Question: I have the following data frame
'''
structure(list(G1 = c(68, 68.6, 66.6, 73.1, 51.6, 50.1, 64.1,
73, 63.7, 43.2, 62.3, 59.2, 67.5, 68.2, 54.6, 67.9, 56.5, 54.2,
67.3, 68, 68.4, 67.9, 73.3, 51.7, 50.3, 63.9, 73.9, 64, 42.9,
62.5, 59.3, 66.7, 68.4, 54, 68.2, 56.8, 54.5, 67, 53.2, 41.4,
53, 52.3, 41, 37.4, 56.9, 65.3, 36.2, 35.3, 36.1, 32.5, 56.5,
47.7, 39.4, 59.6, 38.1, 24.2, 30.2, 68.5, 68.9, 70.7, 74.9, 53.4,
51.6, 65.9, 75.7, 64.7, 42.8, 61.4, 60.8, 69.5, 68.7, 55.9, 70.7,
59.5, 51.1, 69.5), G2 = c(79.8, 72.2, 73.5, 74.4, 50.4, 54.8,
63.1, 70.4, 63.6, 45.1, 65.3, 49.4, 65.3, 76.2, 51, 63.9, 58.7,
57.8, 67, 79.6, 72.1, 73.9, 74.7, 50.5, 55.1, 62.8, 70.5, 63.3,
44.6, 65.5, 48.9, 64.9, 76.3, 50.6, 64.8, 58.6, 58.3, 67.4, 51.2,
37.7, 49.1, 53.7, 44.6, 37.3, 54.9, 64.1, 33.8, 31.9, 34.2, 30.3,
56.2, 44.6, 38.2, 63.2, 35.8, 26.5, 27.6, 80.6, 71.6, 75.4, 77.1,
52.4, 56.3, 66, 72.3, 64.5, 38.2, 64.3, 49.2, 66.9, 77.1, 52.4,
67.5, 59.6, 55.6, 69.9), S1 = c(75.1, 65.9, 72.7, 68.8, 49, 57.5,
66.5, 74.1, 60.9, 51.8, 58, 64.3, 71.1, 71.4, 58.9, 62.2, 58,
57.7, 58.6, 75.2, 66, 73.2, 69.7, 48.9, 57.7, 66.5, 74.7, 60.8,
51.4, 58.9, 65.5, 70.5, 71.4, 58.9, 65.1, 60.8, 57.7, 58.4, 54.3,
40.2, 52.6, 60.5, 42.6, 34.1, 55, 64.7, 36.3, 32.5, 39, 38.8,
58.1, 48, 40.5, 61, 40, 26.4, 28.8, 76.4, 66.5, 73.9, 72, 50.7,
59.2, 69.9, 76.3, 62.4, 50, 58.5, 66.6, 73.7, 72.3, 62.6, 69.6,
62.7, 57.9, 61.1), S2 = c(76.6, 71.6, 71.2, 72.7, 51.6, 56.7,
65.9, 73.5, 63.6, 55.2, 62.6, 62.2, 69.1, 71.1, 56.8, 61, 61.7,
60, 55.7, 76.9, 71.6, 72.3, 73.2, 51.7, 56.8, 64.5, 74.9, 63.6,
51.3, 63, 62.8, 68.7, 71.3, 56.8, 64.2, 62.8, 60.4, 55.8, 53.6,
42.5, 50, 54.4, 42.2, 36.4, 57.7, 64.1, 35.1, 30.8, 39.1, 37.4,
58.7, 47.8, 42, 58.8, 39.4, 24.2, 28.2, 78.2, 73.3, 72.3, 75.6,
53.4, 57.8, 68.3, 76.6, 63.7, 51.7, 63.4, 63.3, 71.5, 72.3, 60.2,
67.1, 65.5, 58.2, 59.1), Method = structure(c(4L, 4L, 4L, 4L,
4L, 4L, 4L, 4L, 4L, 4L, 4L, 4L, 4L, 4L, 4L, 4L, 4L, 4L, 4L, 3L,
3L, 3L, 3L, 3L, 3L, 3L, 3L, 3L, 3L, 3L, 3L, 3L, 3L, 3L, 3L, 3L,
3L, 3L, 2L, 2L, 2L, 2L, 2L, 2L, 2L, 2L, 2L, 2L, 2L, 2L, 2L, 2L,
2L, 2L, 2L, 2L, 2L, 1L, 1L, 1L, 1L, 1L, 1L, 1L, 1L, 1L, 1L, 1L,
1L, 1L, 1L, 1L, 1L, 1L, 1L, 1L), .Label = c("Simple_2_ROI", "Single_ROI",
"WIG_drawn_bg", "WIG_Method"), class = "factor")), .Names = c("G1",
"G2", "S1", "S2", "Method"), class = "data.frame", row.names = c(NA,
-76L))
'''
What I would like to do is produce a correlation heatmap (lower triangle only) for this data set based on the variable Method.
I can get the required plot for all data using the following code
'''
library(reshape2)
library(ggplot2)
c = cor(df[sapply(df,is.numeric)])
cordf.m = melt(cor(df[sapply(df,is.numeric)]))
df.lower = subset(cordf.m[lower.tri(c),],Var1 != Var2)
df.ids <- subset(cordf.m, Var1 == Var2)
ggplot(data=df.lower, aes(x=Var1,y=Var2,fill=value)) + geom_tile() + theme_bw() + geom_text(aes(label = sprintf("%1.2f",value)), vjust = 1) + geom_text(data=df.ids,aes(label=Var1)) + scale_fill_gradient2(midpoint=0.8,low='white',high='steelblue') + xlab(NULL) + ylab(NULL) + theme(axis.text.x=element_blank(),axis.text.y=element_blank(), axis.ticks=element_blank(),panel.border=element_blank(),legend.position='none')+ggtitle("All Data")
'''
which gives the following graph

I can get a basic correlation heatmap per method using 'dlply'
'''
dlply(df, .(Method), function (x1) {
ggplot(melt(cor(x1[sapply(x1,is.numeric)])),
aes(x=Var1,y=Var2,fill=value)) + geom_tile(aes(fill = value),colour = "white") + geom_text(aes(label = sprintf("%1.2f",value)), vjust = 1) + theme_bw() +
scale_fill_gradient2(midpoint=0.8,low = "white", high = "steelblue")})
'''
However, I am stuck with a few issues
(i) How do I show the equivalent plot to that above for each method - i.e lower triangle only
(ii) How can I make the ggtitle equal to the method name e.g Simple_2_ROI,.. for each graph
(iii) Also I would like to use stars to highlight the significance of each correlation as done <URL>. How can I do this with my data set (I tried 'p <- cor.pval(iris..' but get an error message 'cor.pval is not found'
---
The following gets me closer to what I want
'''
plots <- dlply(df, .(Method), function (x1) {
ggplot(subset(melt(cor(x1[sapply(x1,is.numeric)]))[lower.tri(c),],Var1 != Var2),
aes(x=Var1,y=Var2,fill=value)) + geom_tile(aes(fill = value),colour = "white") +
geom_text(aes(label = sprintf("%1.2f",value)), vjust = 1) +
theme_bw() +
scale_fill_gradient2(midpoint=0.7,low = "white", high = "steelblue") + xlab(NULL)+ylab(NULL) + theme(axis.text.x=element_blank(),axis.text.y=element_blank(), axis.ticks=element_blank(),panel.border=element_blank(),legend.position='none') + ggtitle(x1$Method) + theme(plot.title = element_text(lineheight=1,face="bold")) + geom_text(data = subset(melt(cor(x1[sapply(x1,is.numeric)])),Var1==Var2),aes(label=Var1) ) })
'''
However, I cannot get the correlation stars on the plot
Any pointers?
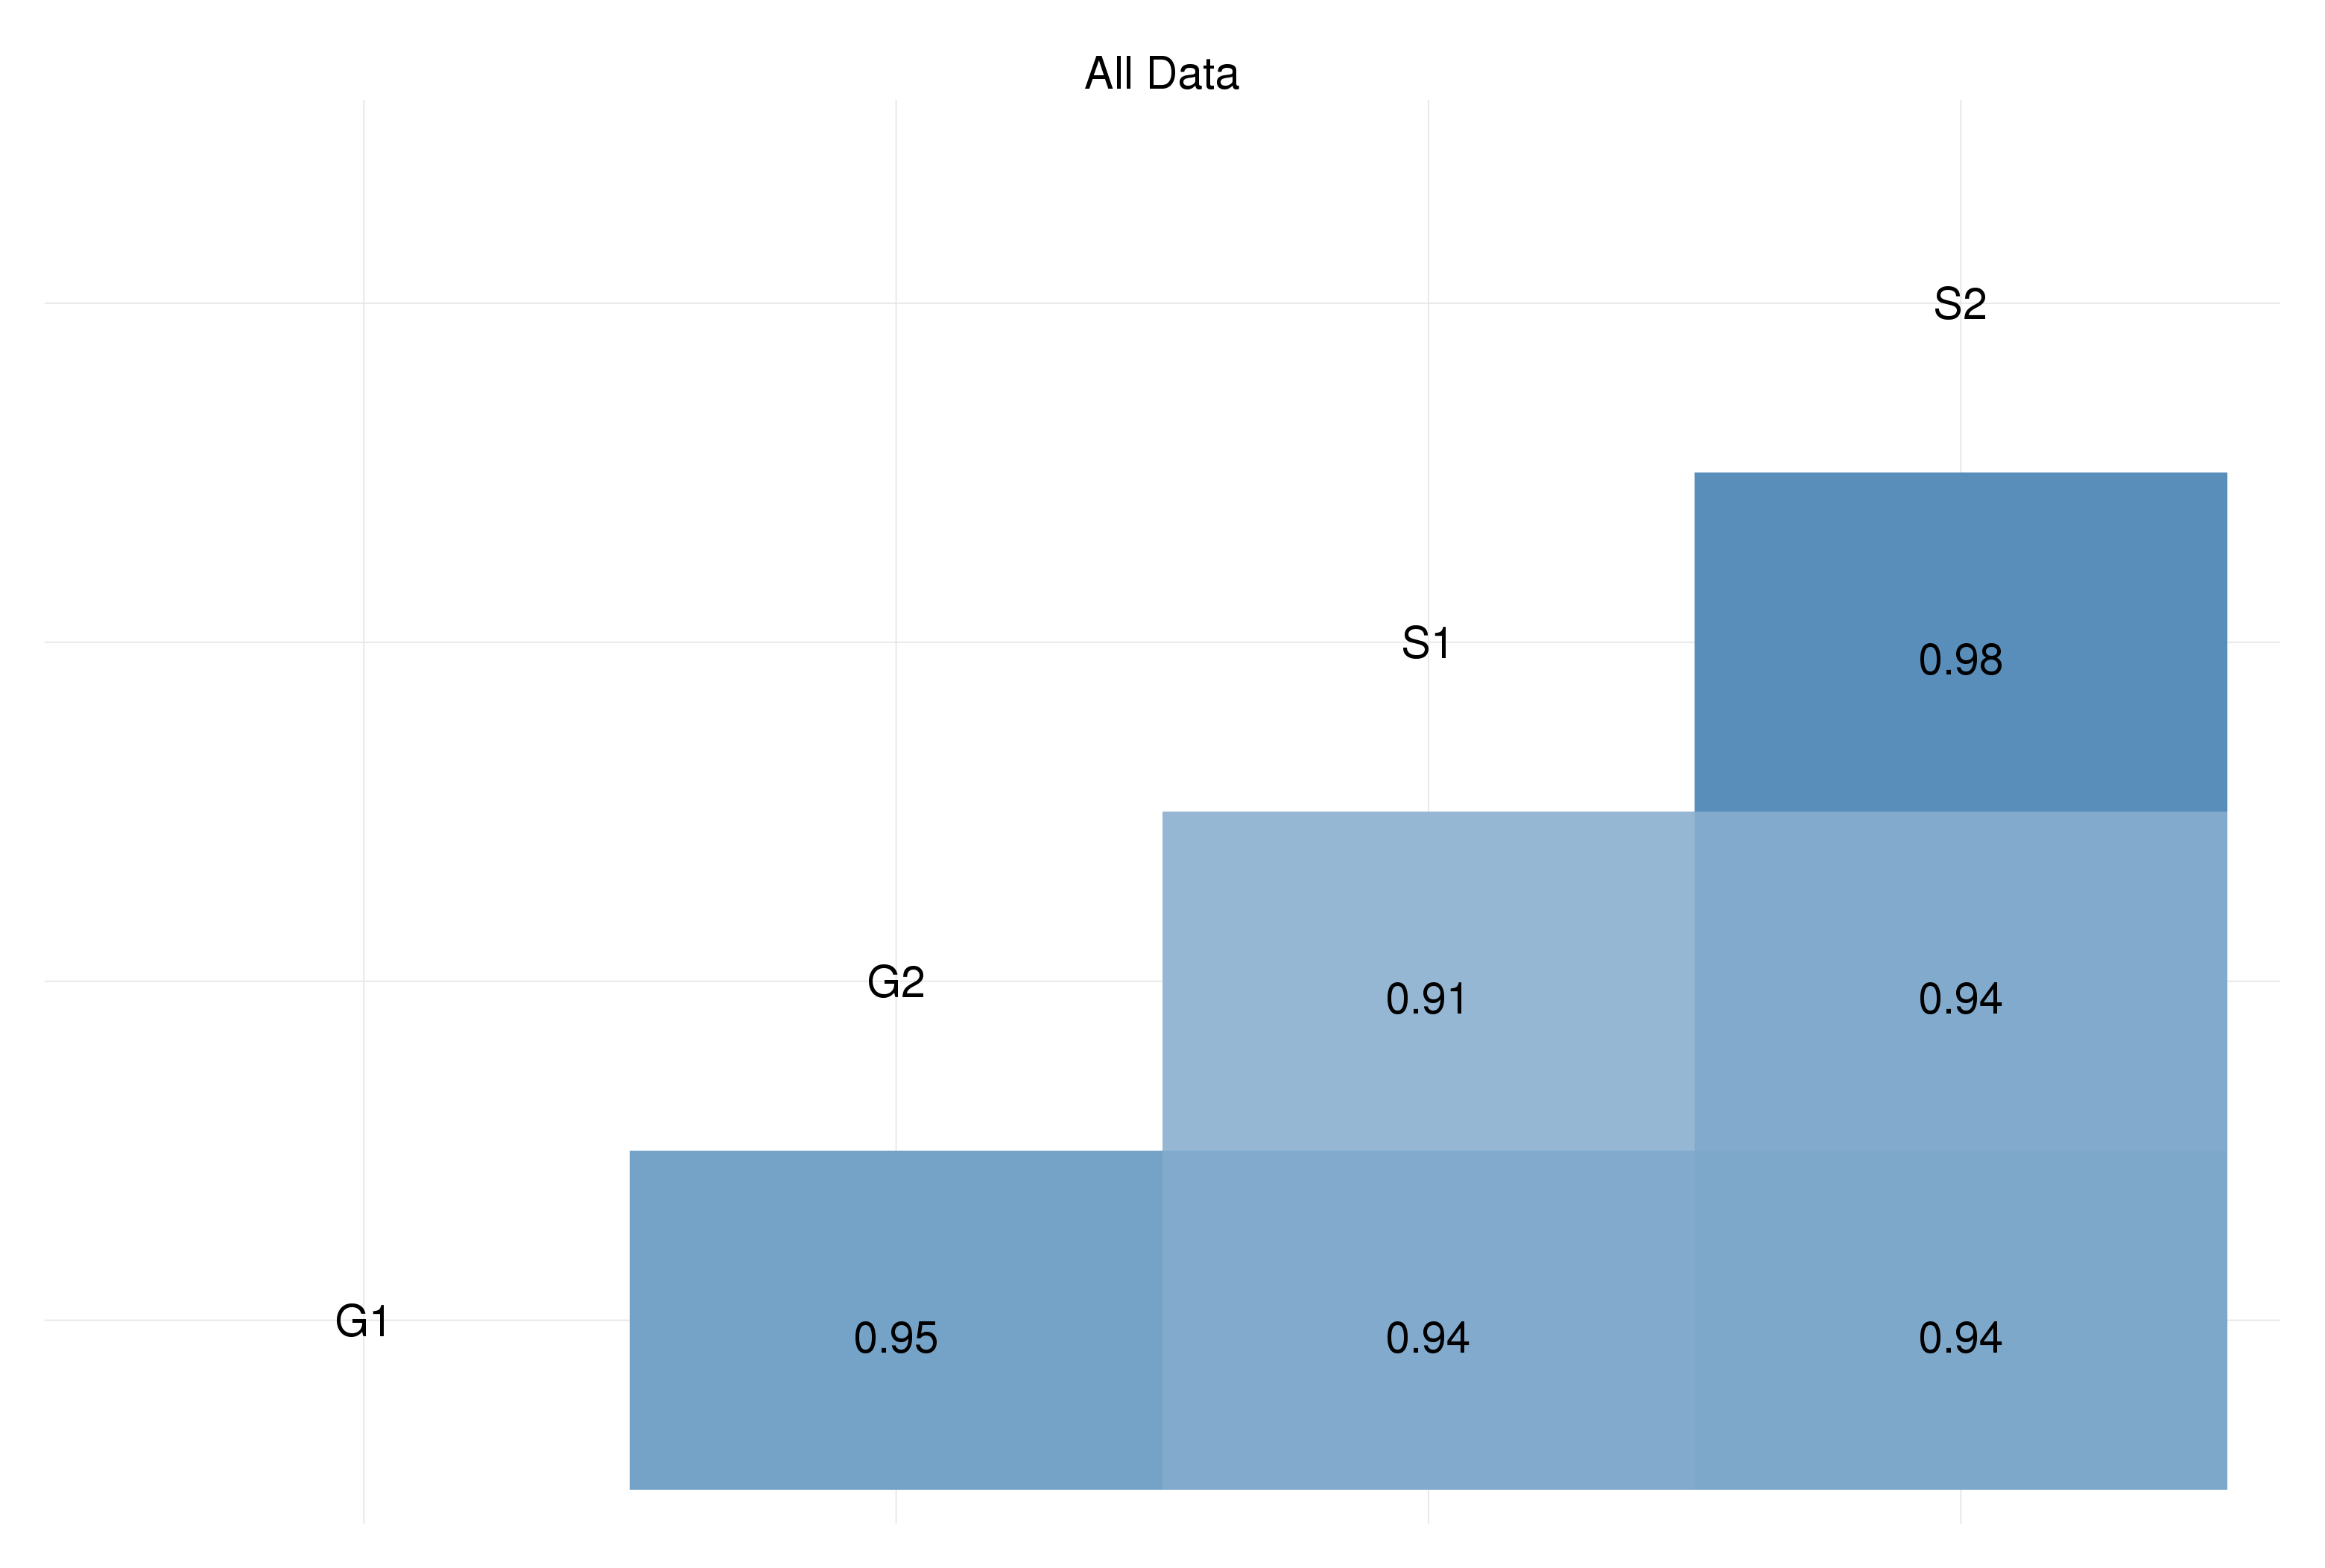
Answer: I have achieved the following solution (though I was unable to achieve the significance stars)
'''
plots <- dlply(df, .(Method), function (x1) {
ggplot(subset(melt(cor(x1[sapply(x1,is.numeric)]))[lower.tri(c),],Var1 != Var2),
aes(x=Var1,y=Var2,fill=value)) + geom_tile(aes(fill = value),colour = "white") +
geom_text(aes(label = sprintf("%1.2f",value)), vjust = 1) +
theme_bw() +
scale_fill_gradient2(name="R^2",midpoint=0.7,low = "white", high = "red") + xlab(NULL)+ylab(NULL) + theme(axis.text.x=element_blank(),axis.text.y=element_blank(), axis.ticks=element_blank(),panel.border=element_blank()) + ggtitle(x1$Method) + theme(plot.title = element_text(lineheight=1,face="bold")) + geom_text(data = subset(melt(cor(x1[sapply(x1,is.numeric)])),Var1==Var2),aes(label=Var1),vjust=3 ) })
#Function to grab legend
g_legend<-function(a.gplot){
tmp <- ggplot_gtable(ggplot_build(a.gplot))
leg <- which(sapply(tmp$grobs, function(x) x$name) == "guide-box")
legend <- tmp$grobs[[leg]]
legend
}
legend <- g_legend(plots$WIG_Method)
grid.arrange(legend,plots$Single_ROI+theme(legend.position='none'), plots$Simple_2_ROI+theme(legend.position='none'),plots$WIG_Method+theme(legend.position='none'), plots$WIG_drawn_bg+theme(legend.position='none'), ncol=5, nrow=1, widths=c(1/17,4/17,4/17,4/17,4/17))
'''
This achieves the following plot